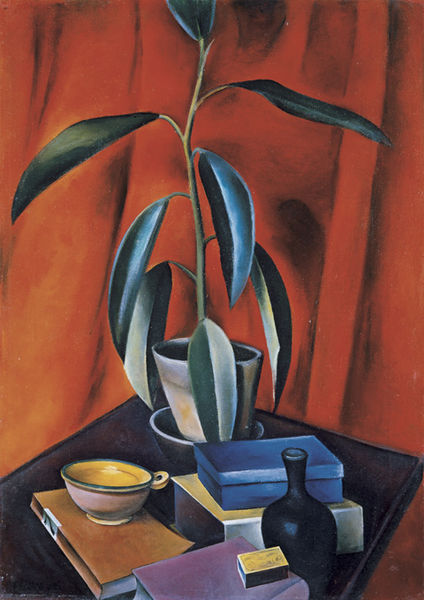
Titel: Stilleben mit Gummibaum
Künstler: Alexander Kanoldt
Standort: Karlsruhe
Institution: Staatliche Kunsthalle Karlsruhe
Schlagwörter: blau, blue, curtain, curtains, folds, red, white, black, expressionism, gray, green, grey, painting, table, tea, vorhang, wall, yellow, flowers, pink, brown, plant, pot, potted plant, vase, wine, wood, flower, silver, tree, ear, nature, orange, water, light, drawing, color, impressionism, purple, shadow, books, desk, drapery, still life, urn, dirt, rot, leaves, diagonal, colorful, colors, flower pot, study, box, futurism, bottle, book, cup, leaf, cubism, colour, linear, leave, stilleben, soil, cups, saucer, jug, pitcher, boxes, angle, kisten, arrangement, bold, bowl, stem, earth, sharp, buch, zimmer, tisch, stillife, block, pflanze, teacup, corner, seven, flasche, buecher, 7, rubber plant, matches, match box, coffee, plant pot, lid, highlight, stalk, clean, dairy, still live, tasse, schachtel, greh, rubber tree, cask, decanter, red curtain, stille, bookds, dose, match, cutton, curtin, natura morta, blue box, covers, cupt, bootle, sticker, black table, mathbox